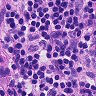
Metastatic tissue present: no